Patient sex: F
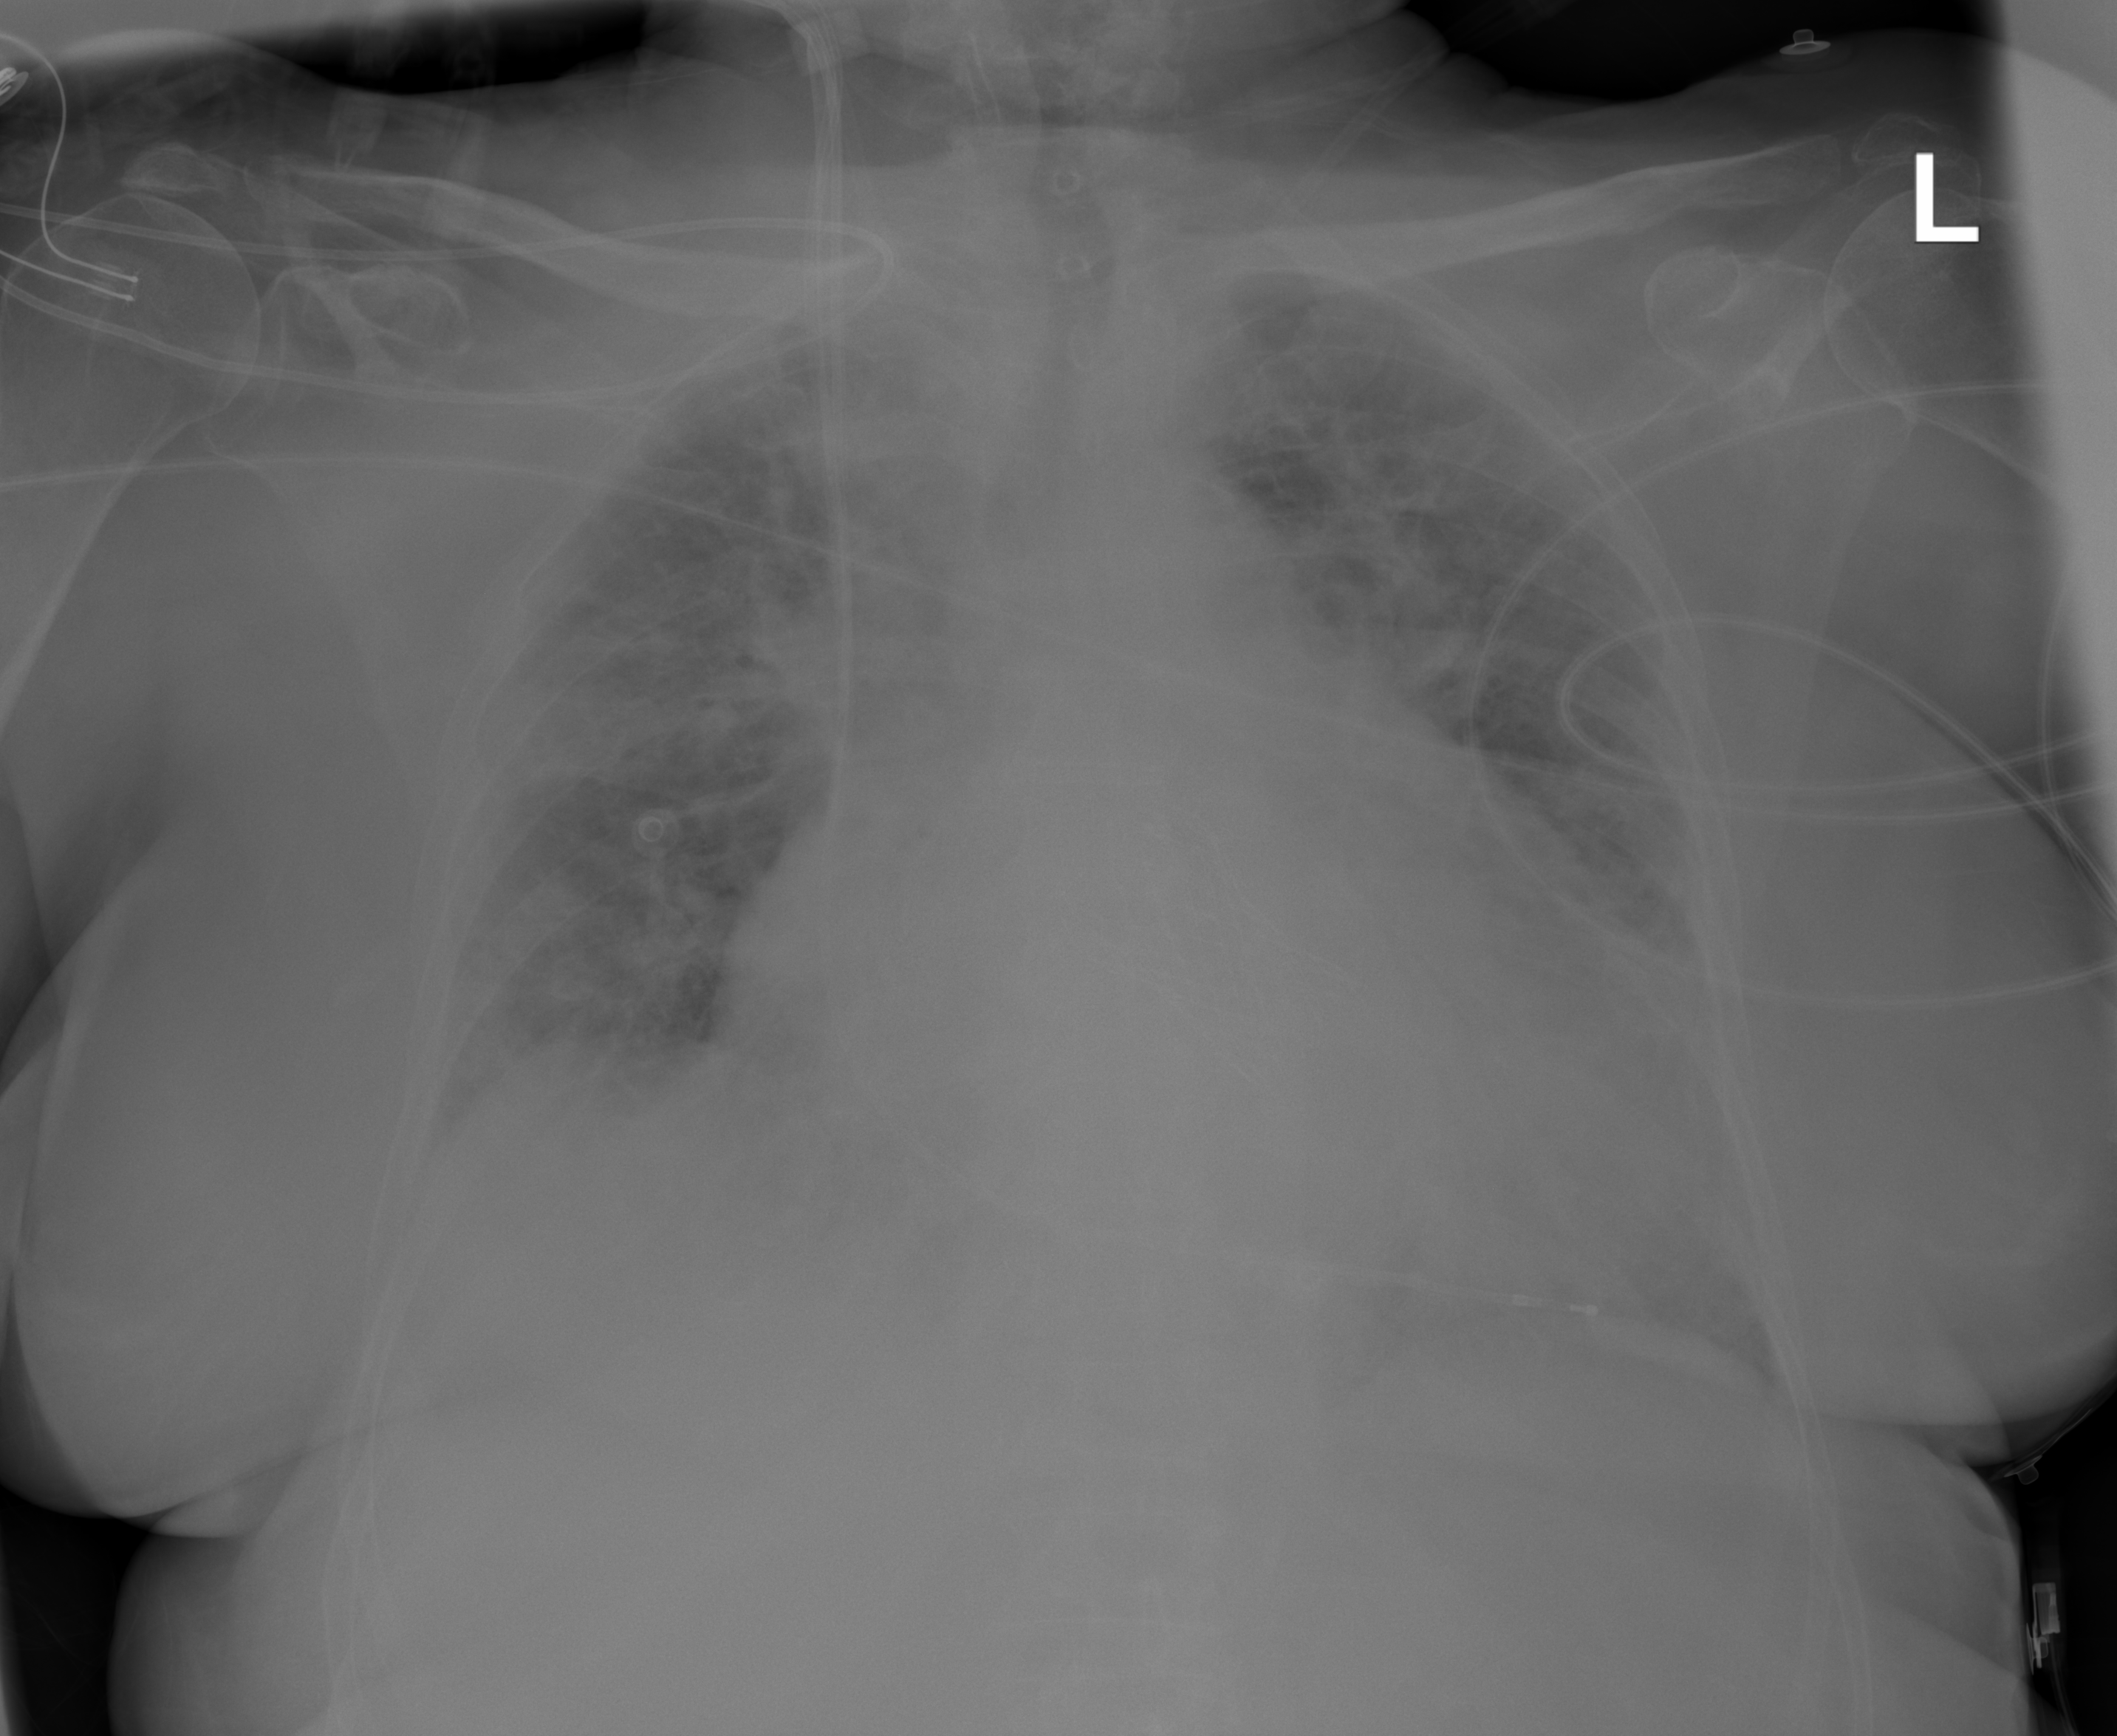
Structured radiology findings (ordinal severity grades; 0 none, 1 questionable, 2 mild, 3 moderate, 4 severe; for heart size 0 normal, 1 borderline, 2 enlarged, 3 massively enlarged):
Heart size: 2
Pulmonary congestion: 2
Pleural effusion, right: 0
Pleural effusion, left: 0
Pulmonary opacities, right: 2
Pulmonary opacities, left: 2
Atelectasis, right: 2
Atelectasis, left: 2